Interaction volume radius: 10 \u00c5
Interaction volume height: 25 \u00c5
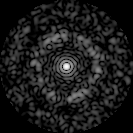
Disorder parameter: 0.8349